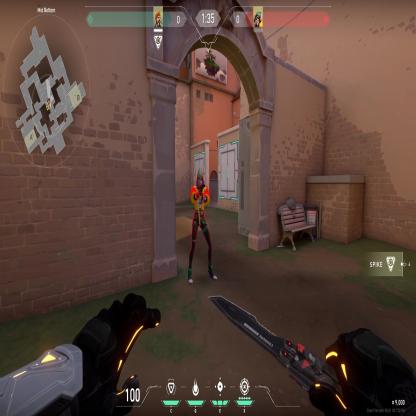
Label: enemy